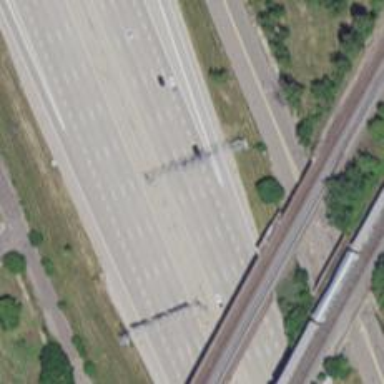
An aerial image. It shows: Motorway junction.